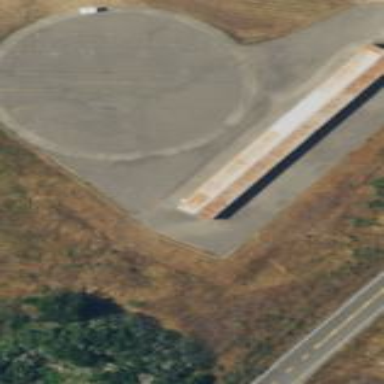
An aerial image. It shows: Hangar building.